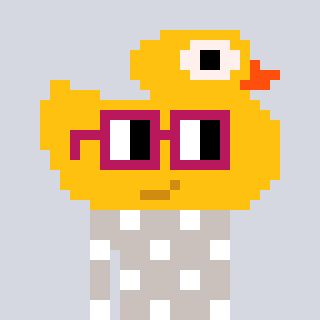
a pixel art character with square dark red glasses, a ducky-shaped head and a foggrey-colored body on a cool background